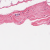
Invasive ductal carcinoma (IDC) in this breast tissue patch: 0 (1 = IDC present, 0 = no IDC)